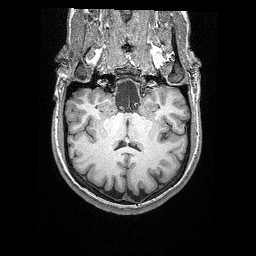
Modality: T1w
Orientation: sagittal
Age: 27
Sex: female
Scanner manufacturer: siemens
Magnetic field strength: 3 T
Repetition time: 2.4 s
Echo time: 0.03 s